Brain MRI, t1w sequence, axial 2D slice.
Patient: age 30, sex M, weight 78 kg, height 1.78 m
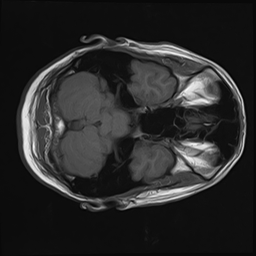